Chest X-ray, AP view. Patient: 29 years old, sex M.
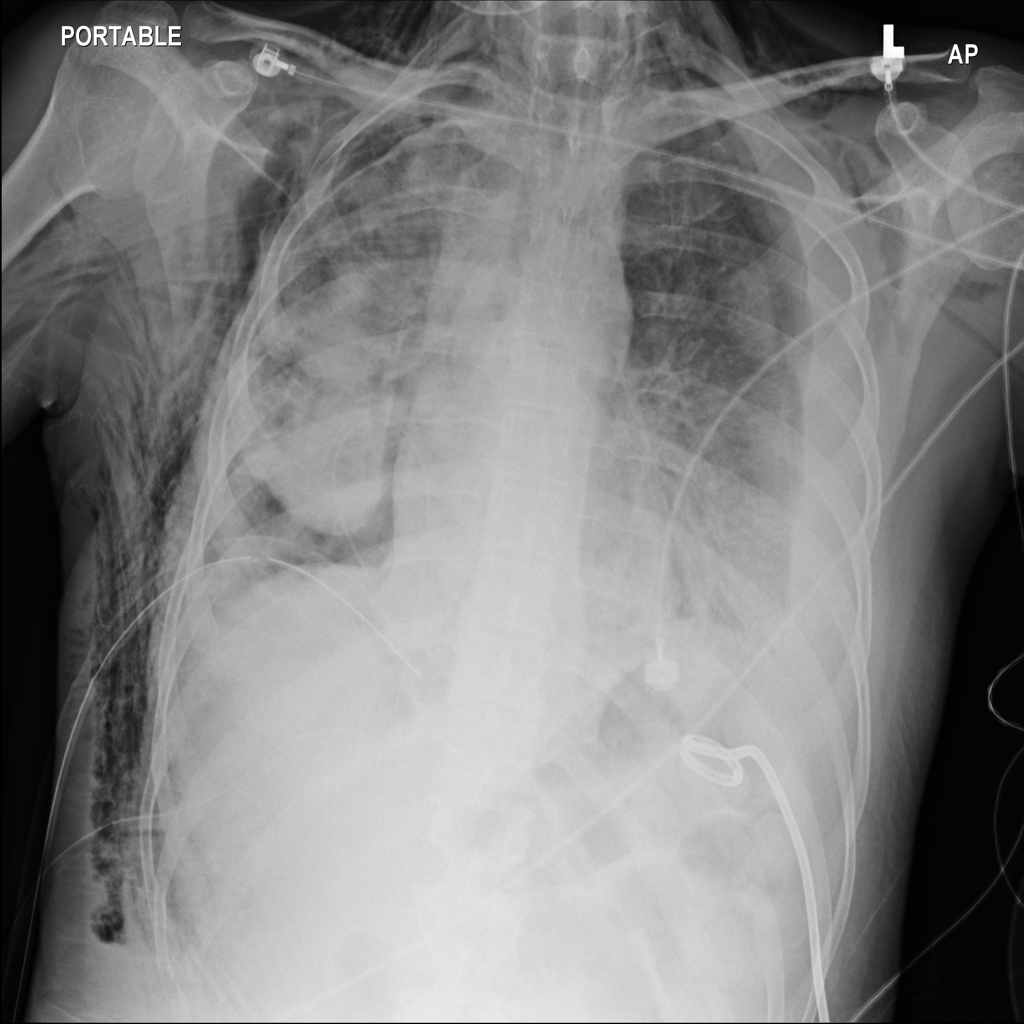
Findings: Effusion, Emphysema, Infiltration, Pneumothorax